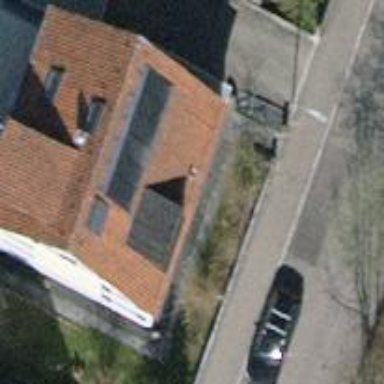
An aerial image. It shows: Building with tile roof.